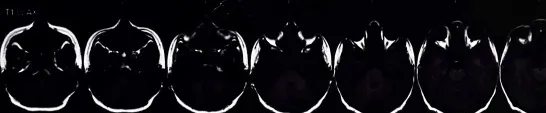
MRI scan of the patient showing no deformities and normal cerebral activity.
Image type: radiology (mri)